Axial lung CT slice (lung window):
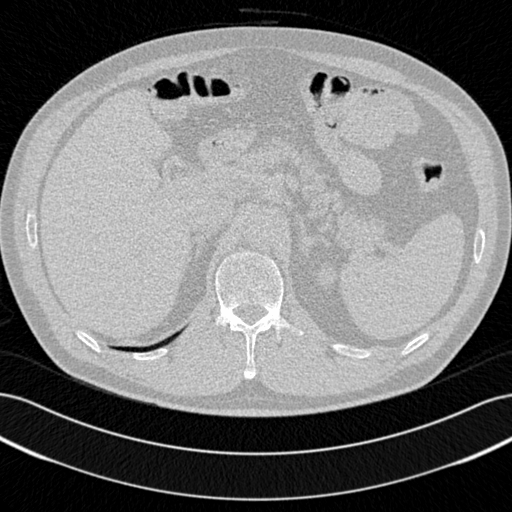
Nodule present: no